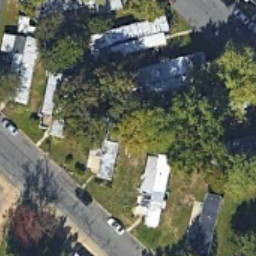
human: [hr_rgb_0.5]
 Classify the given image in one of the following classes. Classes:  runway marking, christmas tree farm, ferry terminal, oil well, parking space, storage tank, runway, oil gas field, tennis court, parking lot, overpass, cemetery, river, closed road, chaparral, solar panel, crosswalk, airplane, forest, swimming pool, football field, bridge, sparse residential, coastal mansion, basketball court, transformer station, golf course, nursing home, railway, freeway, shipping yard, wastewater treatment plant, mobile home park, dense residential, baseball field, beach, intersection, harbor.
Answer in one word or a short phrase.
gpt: mobile home park